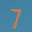
Label: 7